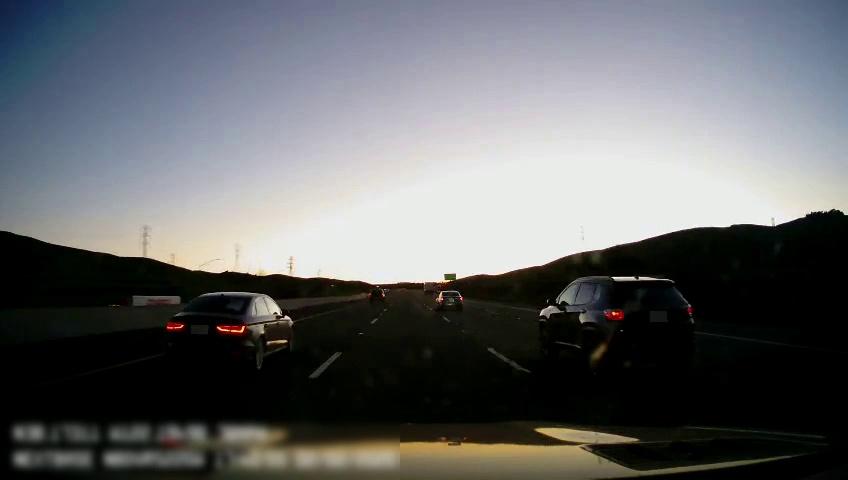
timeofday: Day
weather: Sunny
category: Drivable Space
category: Vehicles | Truck
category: Vehicles | Car
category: Vehicles | Truck
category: Vehicles | Car
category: Vehicles | SUV
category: Vehicles | SUV
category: Lanes | Alternate Lane
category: Lanes | Current Lane
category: Lanes | Current Lane
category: Lanes | Alternate Lane
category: Lanes | Alternate Lane
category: Traffic | Signs